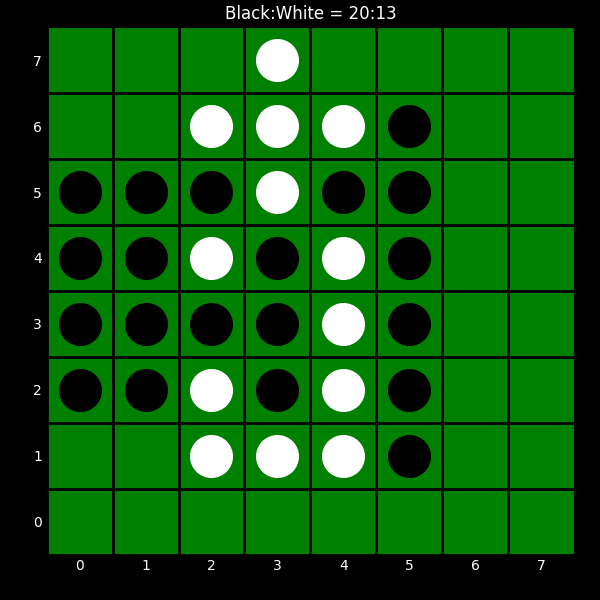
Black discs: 20
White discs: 13